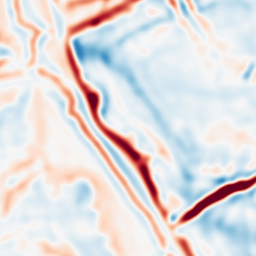
Category: multiscale
Decomposition family: log
Decomposition parameters: sigma: 5
Upsampling method: bicubic_3x
Upsampling parameters: scale: 3
Upsampling scale: 3